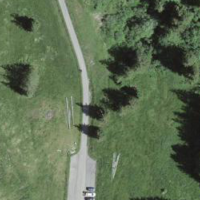
EUNIS habitat code: 23
Species observed at this site:
Prunella modularis
Phylloscopus trochiloides
Anthus trivialis